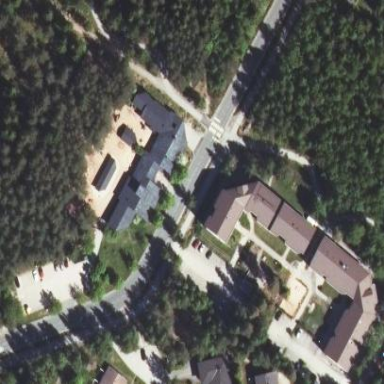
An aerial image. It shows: Kindergarten.